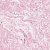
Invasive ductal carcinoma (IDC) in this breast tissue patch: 0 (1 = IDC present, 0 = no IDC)